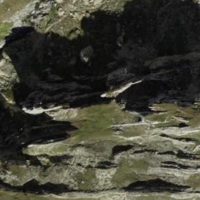
EUNIS habitat code: 31
Species observed at this site:
Bartsia alpina
Saxifraga androsacea
Gentiana verna
Saxifraga oppositifolia